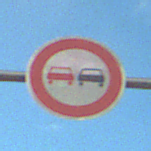
Verkehrszeichen: Ueberholverbot
Umgebung: Outdoor, Urban
Tageszeit: MorningAfternoon
Wetter: PartlyCloudy
Licht: Natural
Jahreszeit: NotSpecified
Kontrast: LowContrast